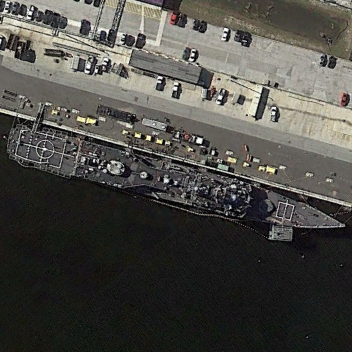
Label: Ticonderoga-class_cruiser